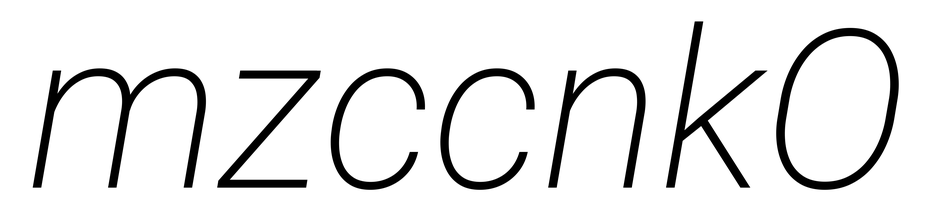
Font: Roboto-Italic_ExtraLight_Italic